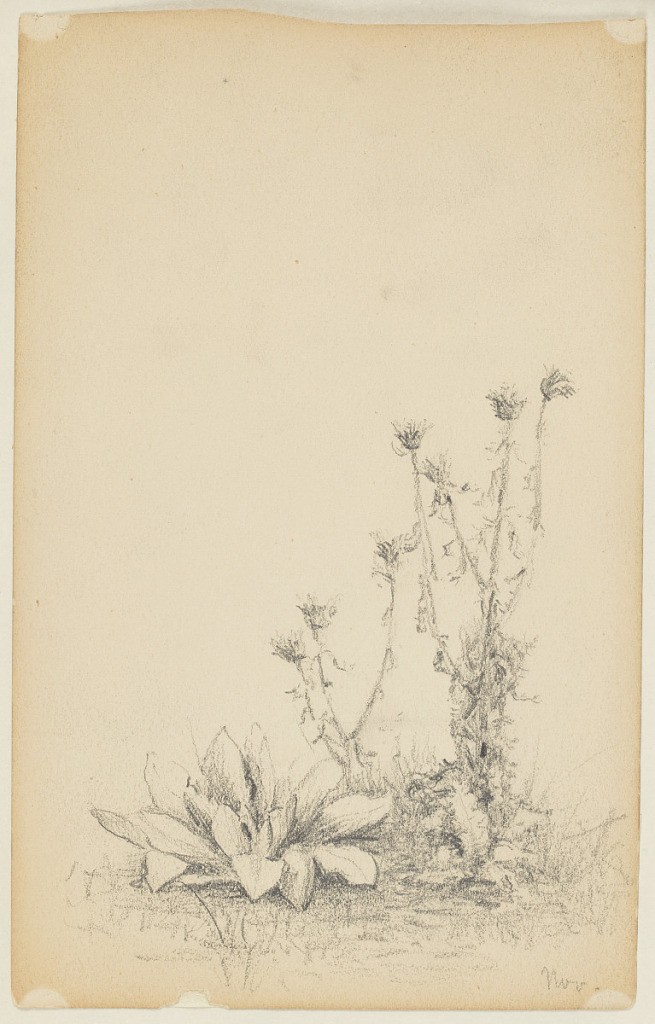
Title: Study of Wild Plants
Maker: Walter Clark, American, 1848–1917
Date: November 1884
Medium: Graphite on paper
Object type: Album page
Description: A group of two thistles and big-leaved plants with grass. Verso: in opposite direction, at top, a rough sketch for a landscape painting.